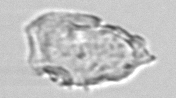
Label: detritus_transparent